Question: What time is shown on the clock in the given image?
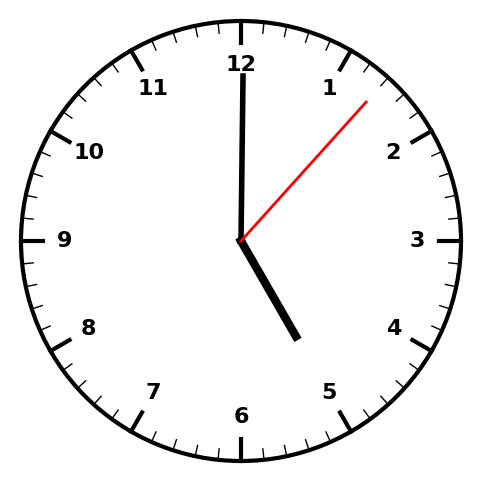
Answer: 05:00:07